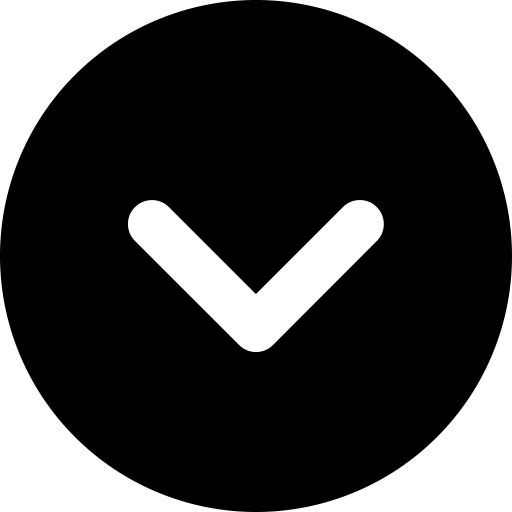
Tags: icon, FontAwesome, fa-icon, solid, circle, chevron, down